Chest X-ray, PA view. Patient: 58 years old, sex F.
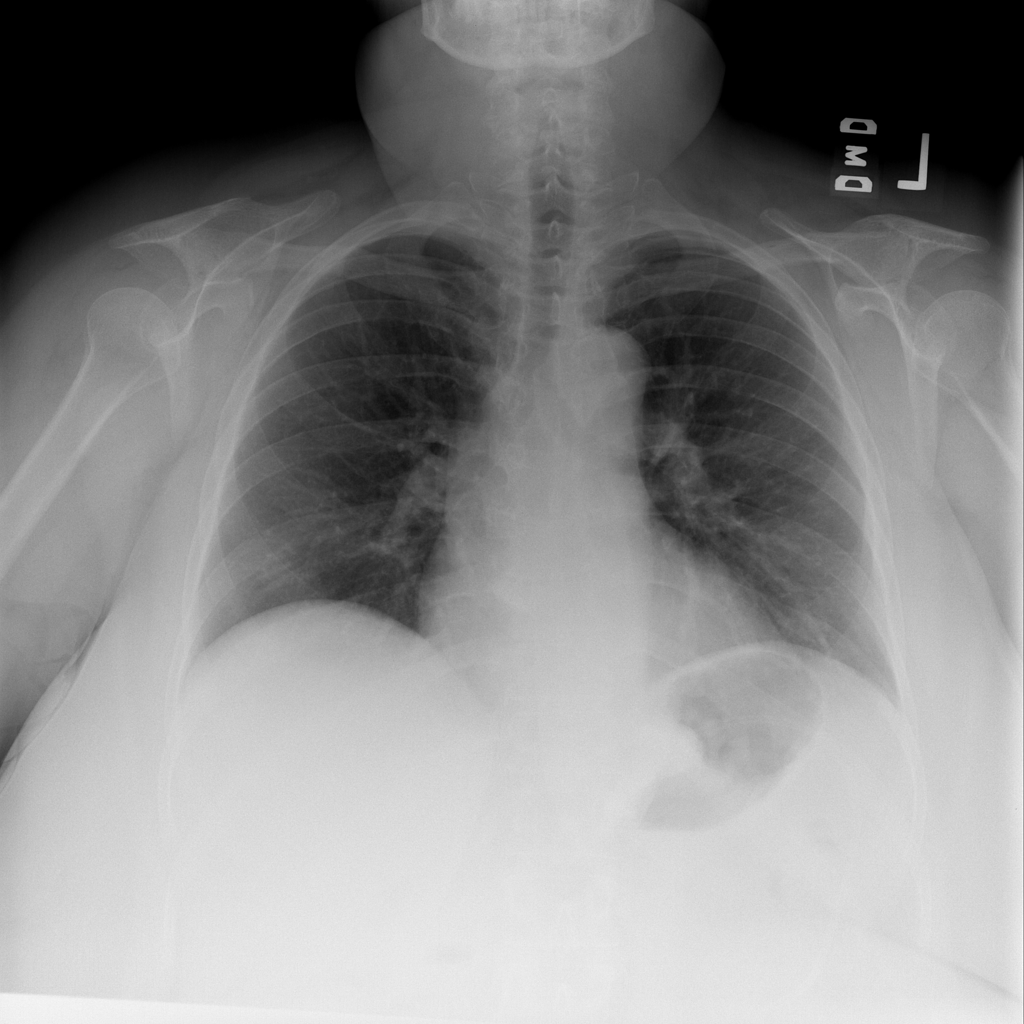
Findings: No Finding